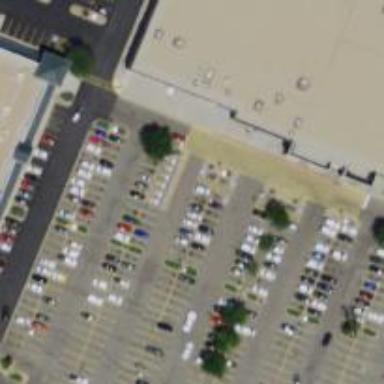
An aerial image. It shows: Parking space is available.